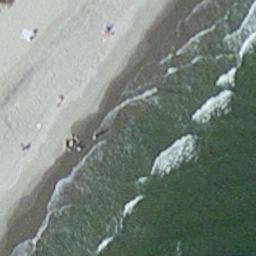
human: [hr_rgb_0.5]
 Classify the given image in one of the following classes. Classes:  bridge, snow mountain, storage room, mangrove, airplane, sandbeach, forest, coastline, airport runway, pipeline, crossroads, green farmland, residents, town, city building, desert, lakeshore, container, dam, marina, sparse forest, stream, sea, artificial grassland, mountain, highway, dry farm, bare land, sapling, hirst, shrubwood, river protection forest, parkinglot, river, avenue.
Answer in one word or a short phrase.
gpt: coastline